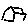
Label: house